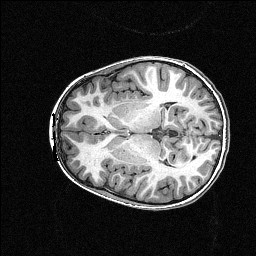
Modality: T1w
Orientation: axial
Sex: female
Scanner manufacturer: siemens
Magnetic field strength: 3 T
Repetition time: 2.3 s
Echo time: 0.00336 s